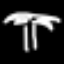
Label: palm tree